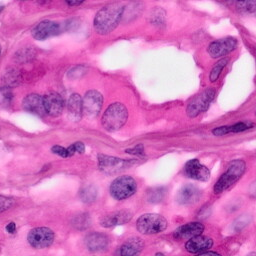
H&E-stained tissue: Pancreatic